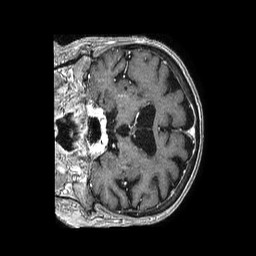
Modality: T1w
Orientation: coronal
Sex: female
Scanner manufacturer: philips
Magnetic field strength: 1.5 T
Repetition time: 0.007737 s
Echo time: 0.003528 s